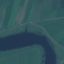
Land use / land cover class: River